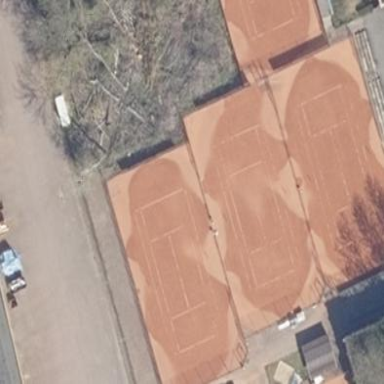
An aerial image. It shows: Tennis court in leisure pitch.